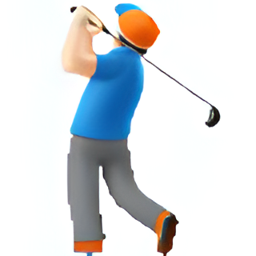
Name: man golfing type 1 2
Emoji: 🏌🏻‍♂️
Group: People & Body
Sub-group: person-sport